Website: lowes
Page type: customer-info-address
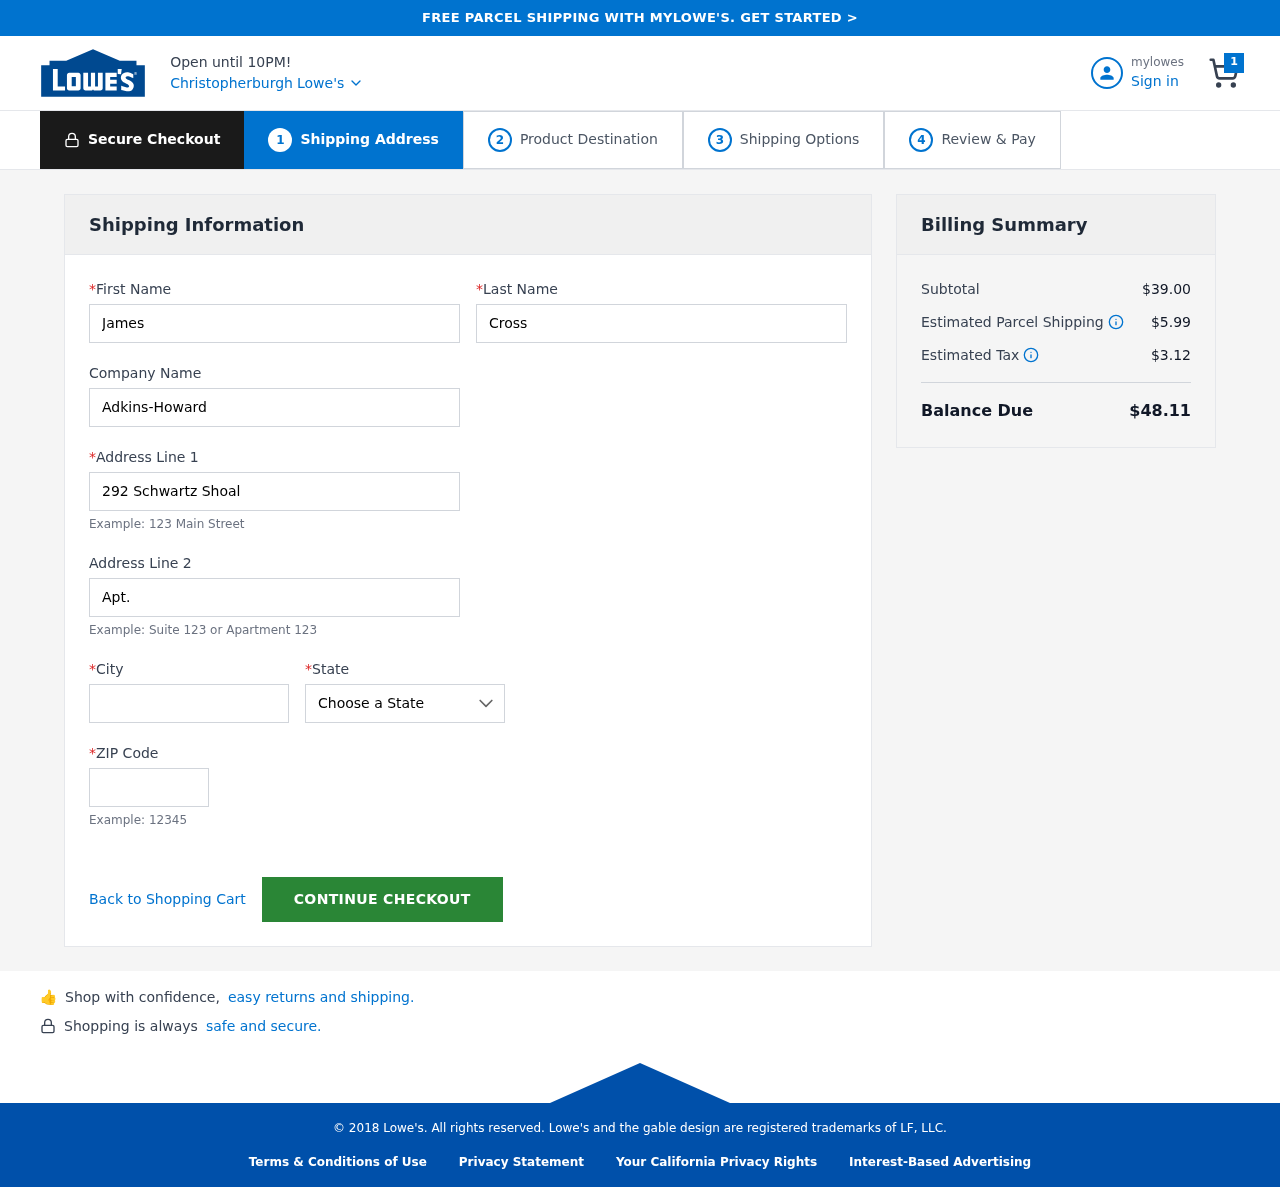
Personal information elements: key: PII_CITY
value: Christopherburgh
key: PII_COMPANY
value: Adkins-Howard
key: PII_FIRSTNAME
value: James
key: PII_LASTNAME
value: Cross
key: PII_POSTCODE
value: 86090
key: PII_STATE
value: Georgia
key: PII_STREET
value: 292 Schwartz Shoal
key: PII_STREET2
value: Apt. 287
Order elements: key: ORDER_NUM_ITEMS
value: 1
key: ORDER_SUBTOTAL
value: $39.00
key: ORDER_SHIPPING_COST
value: $5.99
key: ORDER_TAX
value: $3.12
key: ORDER_TOTAL
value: $48.11